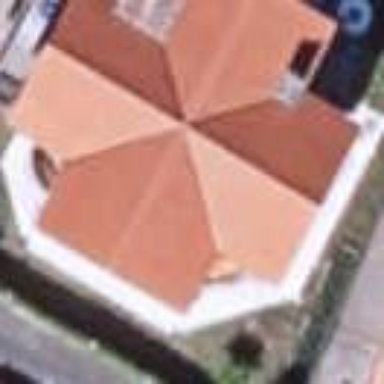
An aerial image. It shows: Simple house.